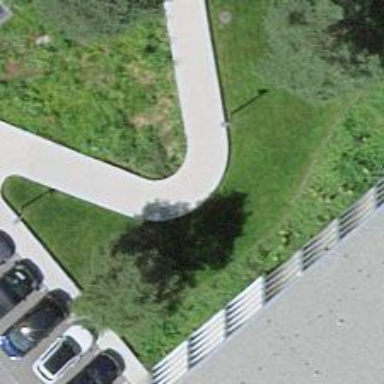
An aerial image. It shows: Concrete footway.